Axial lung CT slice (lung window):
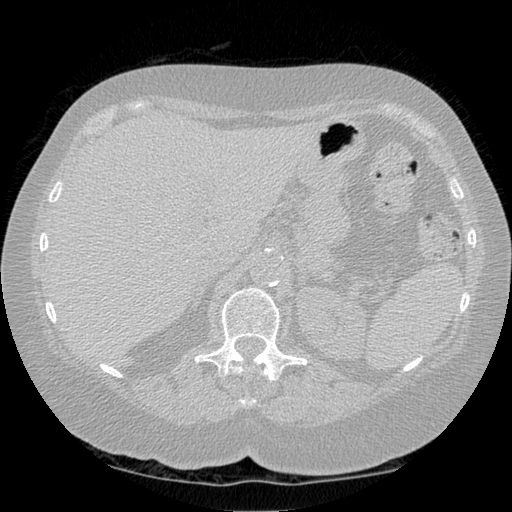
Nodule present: no